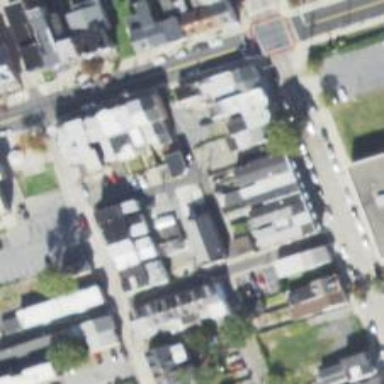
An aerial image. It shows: Alleyway designated as service road.